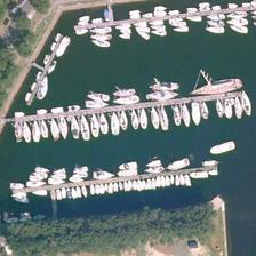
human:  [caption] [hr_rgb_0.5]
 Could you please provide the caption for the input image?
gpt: many white boats are ordered in a semi-surrounded port by green trees.

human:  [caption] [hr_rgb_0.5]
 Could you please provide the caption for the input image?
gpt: many ships are in the harbour, outside which is the sand .

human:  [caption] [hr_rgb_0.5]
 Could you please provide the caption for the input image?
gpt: Many white boats are arranged in a harbor surrounded by green trees.

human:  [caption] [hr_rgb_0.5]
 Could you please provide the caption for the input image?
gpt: Many of the white boats were neatly parked in a harbor surrounded by green trees.

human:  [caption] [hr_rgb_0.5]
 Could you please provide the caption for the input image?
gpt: The white boat in the green tree